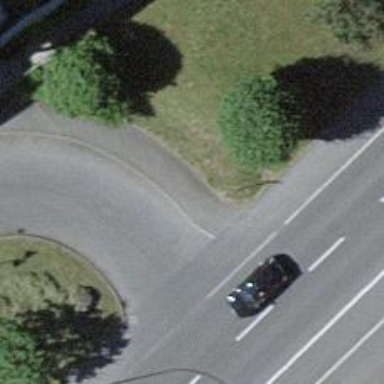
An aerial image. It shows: Sidewalk along the footway.